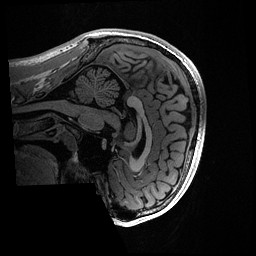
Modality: T1w
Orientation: sagittal
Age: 21
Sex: male
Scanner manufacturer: ge
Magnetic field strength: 3 T
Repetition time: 0.006952 s
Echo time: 0.00292 s